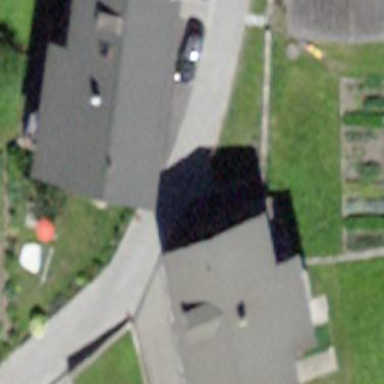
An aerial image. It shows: Simple and straightforward house.